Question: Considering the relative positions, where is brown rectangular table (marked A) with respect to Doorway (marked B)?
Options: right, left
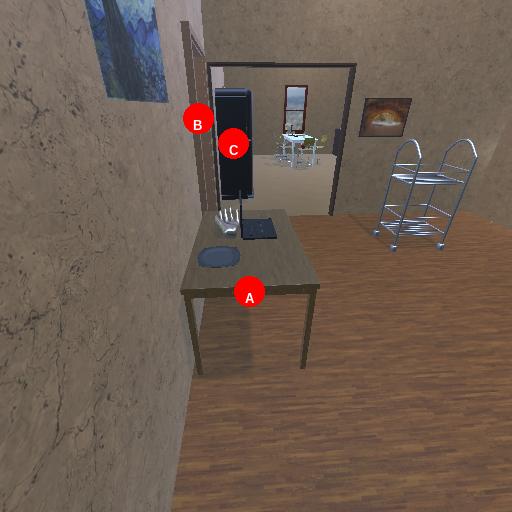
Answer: right